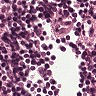
Metastatic tissue present: no